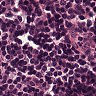
Metastatic tissue present: no